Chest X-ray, AP view. Patient: 31 years old, sex M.
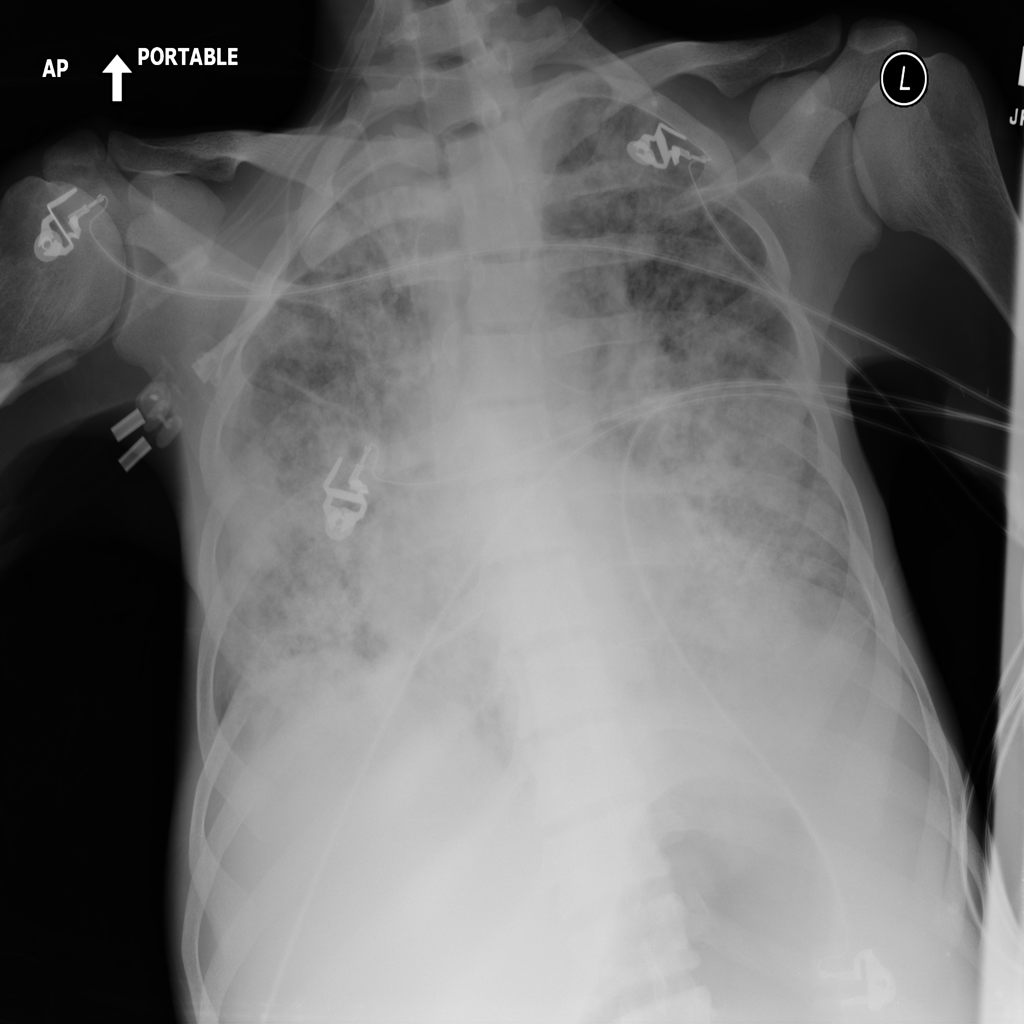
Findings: Edema